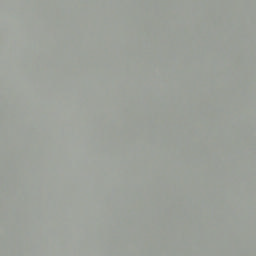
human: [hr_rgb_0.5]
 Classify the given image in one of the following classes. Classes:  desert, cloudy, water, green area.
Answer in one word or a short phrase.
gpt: cloudy